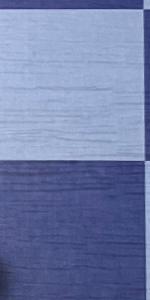
Label: Empty